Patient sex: M
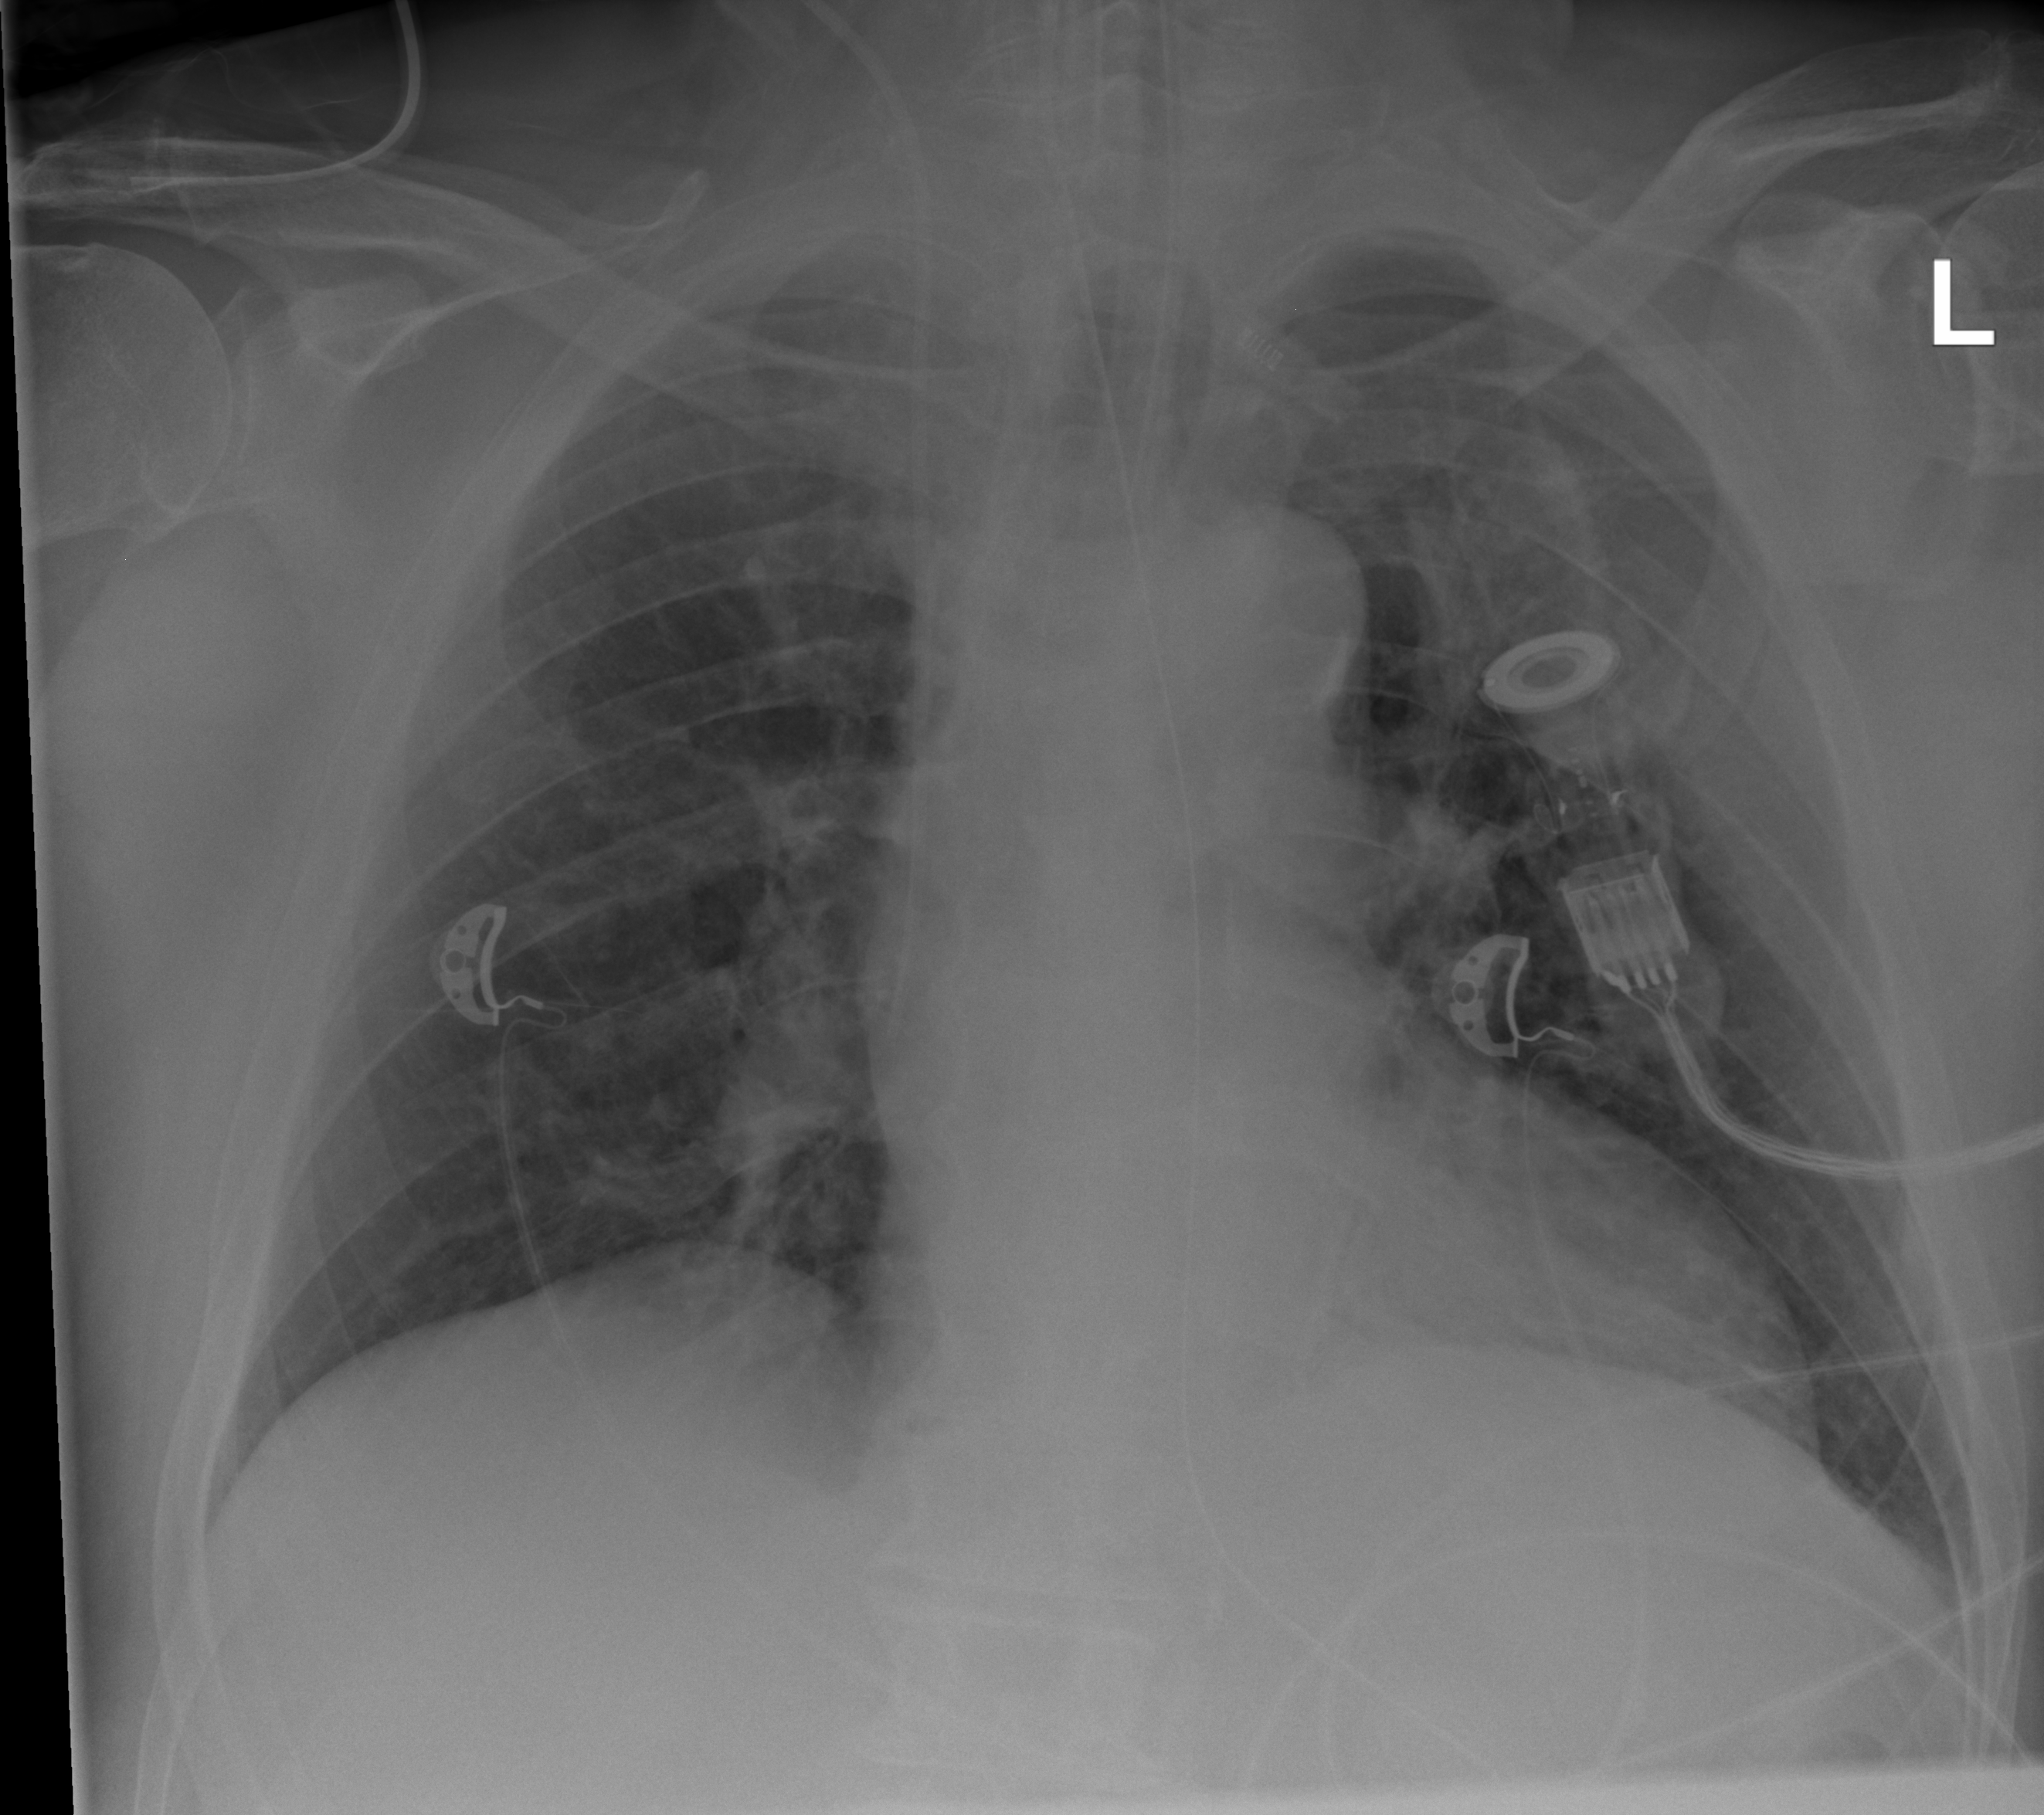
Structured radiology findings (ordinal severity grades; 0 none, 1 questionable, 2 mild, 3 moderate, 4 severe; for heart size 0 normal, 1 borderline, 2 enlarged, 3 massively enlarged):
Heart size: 0
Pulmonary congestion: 1
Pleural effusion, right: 0
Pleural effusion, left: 0
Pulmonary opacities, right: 2
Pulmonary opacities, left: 2
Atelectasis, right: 0
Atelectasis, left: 0